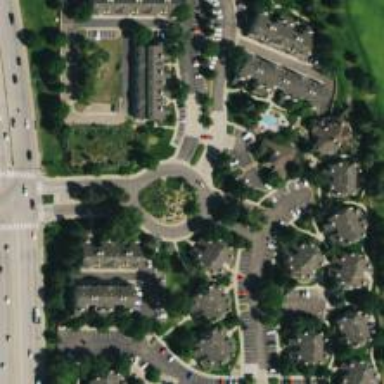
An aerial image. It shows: Circular junction on residential road.